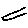
Label: line